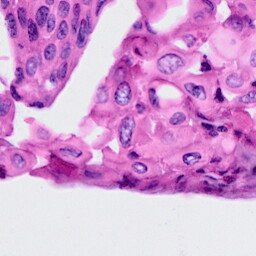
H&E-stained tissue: Cervix